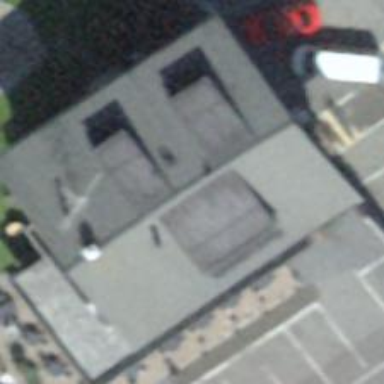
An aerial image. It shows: Restaurant building.